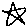
Label: star